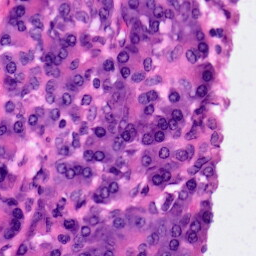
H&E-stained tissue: Pancreatic